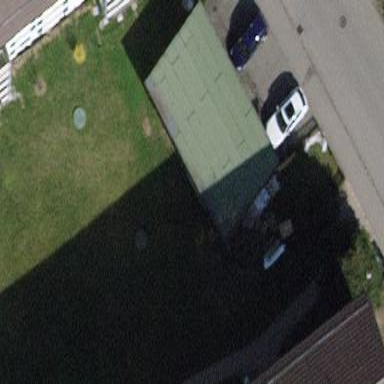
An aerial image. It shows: Garage.